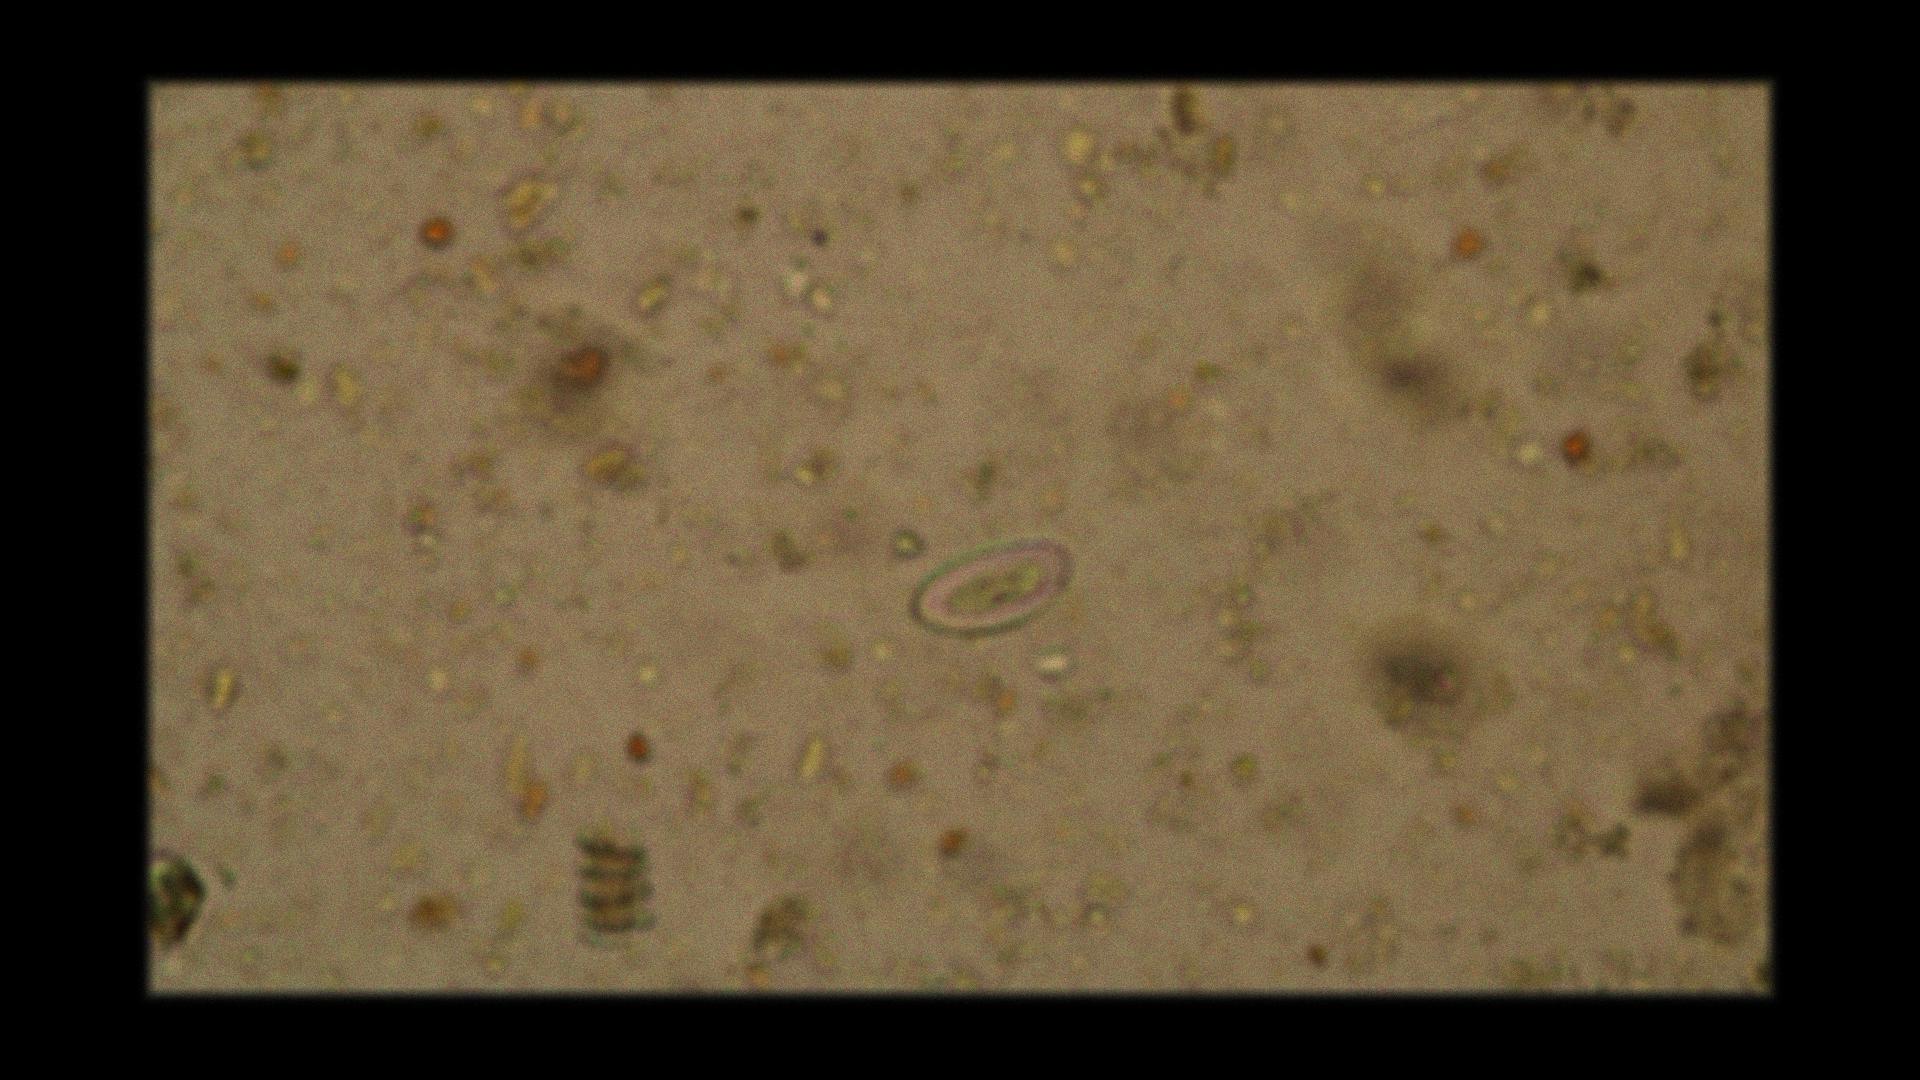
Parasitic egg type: Enterobius vermicularis